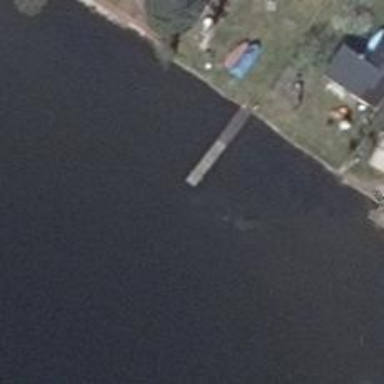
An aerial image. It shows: Man-made pier.